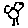
Label: bird